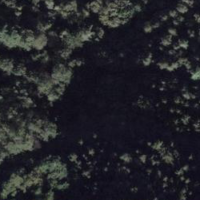
EUNIS habitat code: 43
Species observed at this site:
Erithacus rubecula